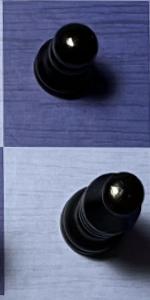
Label: Bishop_Black